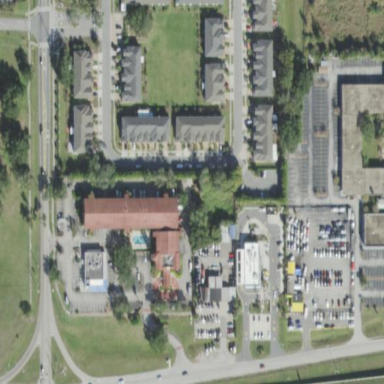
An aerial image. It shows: Hotel.